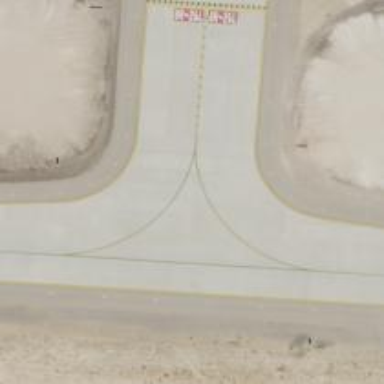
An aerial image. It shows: Image of taxiway at airport.